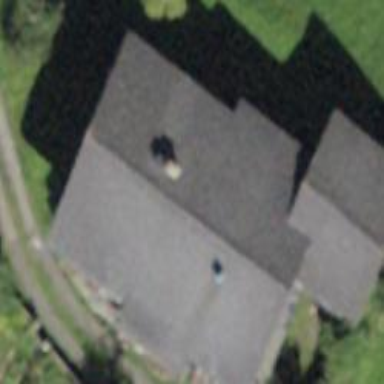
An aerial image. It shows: Building with tiled roof.